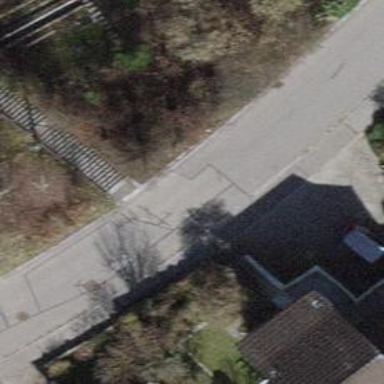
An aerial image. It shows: Footway surfaced with paving stones.